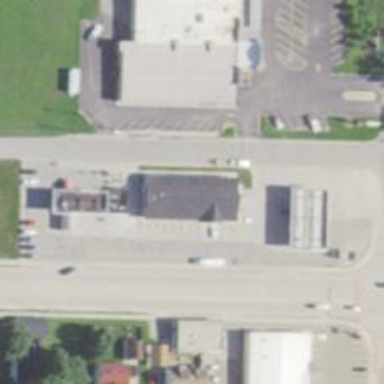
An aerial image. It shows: Convenience shop.